Question:
i want to add Sql sever CE database 4.0 in vs2012 wpf project. when i add from new item it add , when i trying to create a table it shows me following error. i already installed sql sever compact edition 4.0
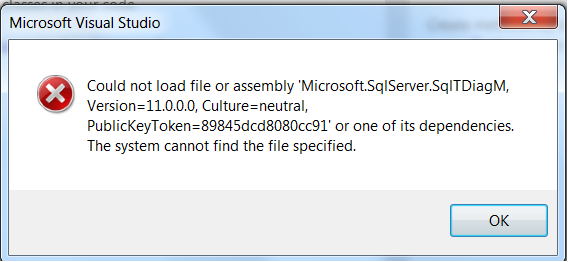
Answer: When i installed sql sever 2012 express edition i got that dll .